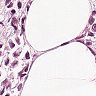
Metastatic tissue present: yes